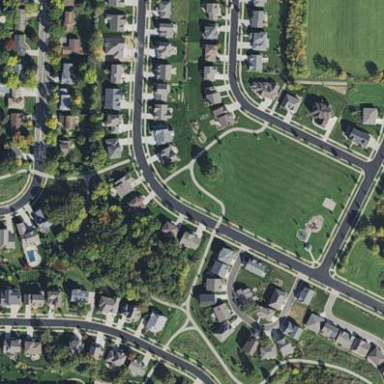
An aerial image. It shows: Residential area within neighborhood.